Field crop: tomato
Growth stage: 1
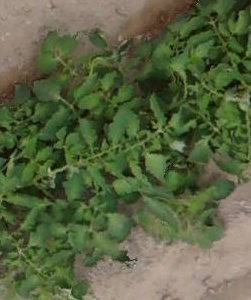
Species: tomato